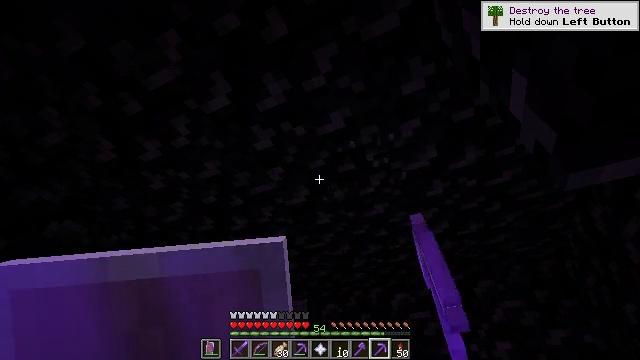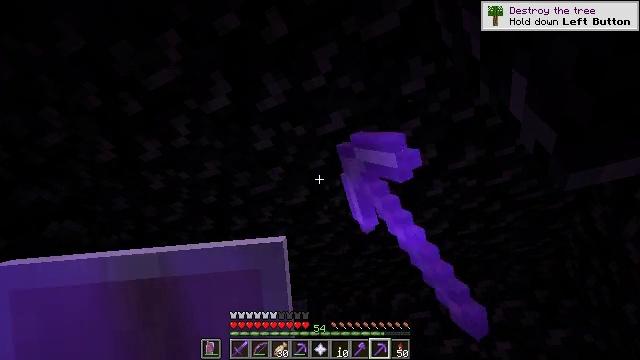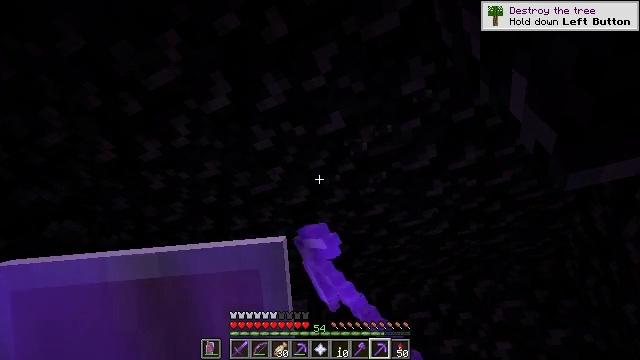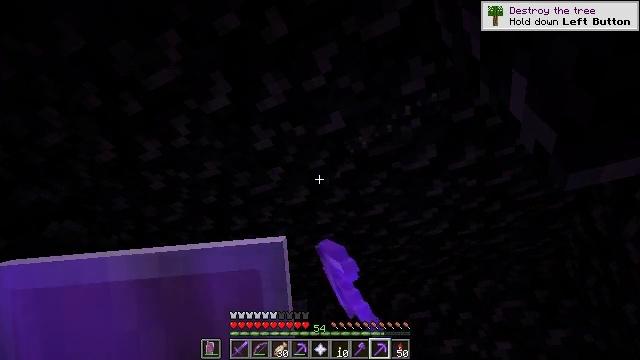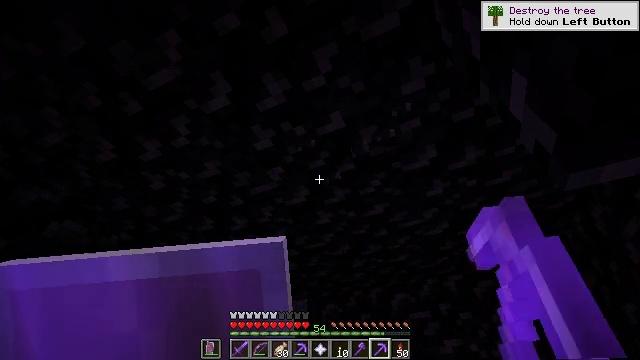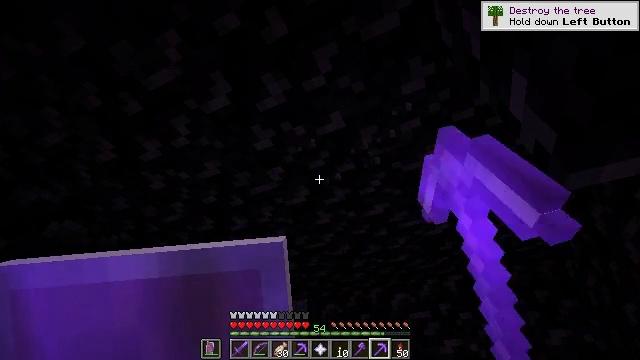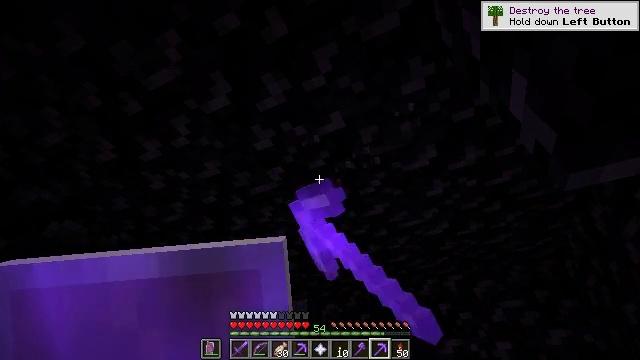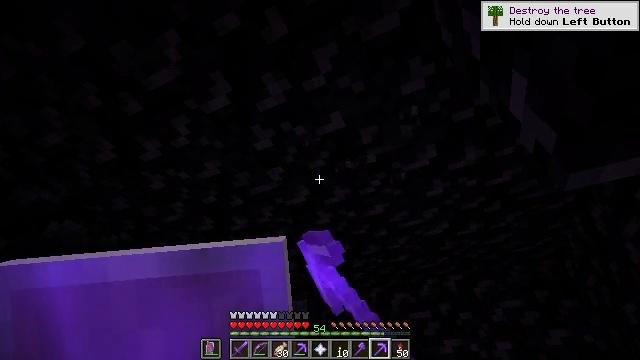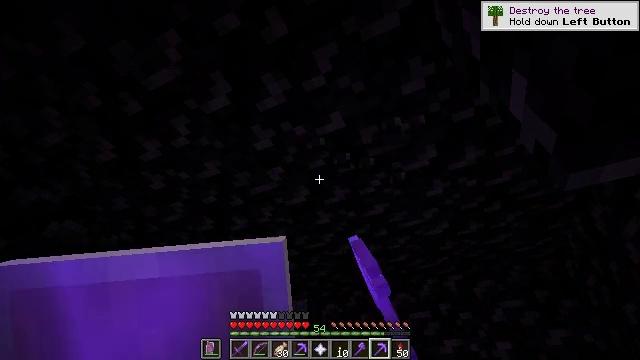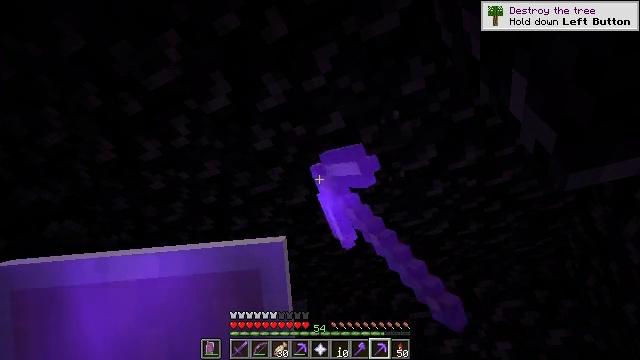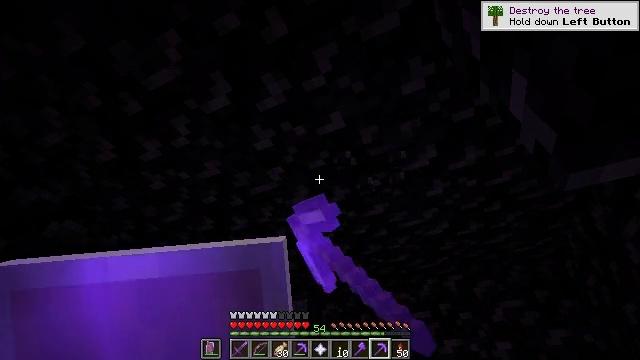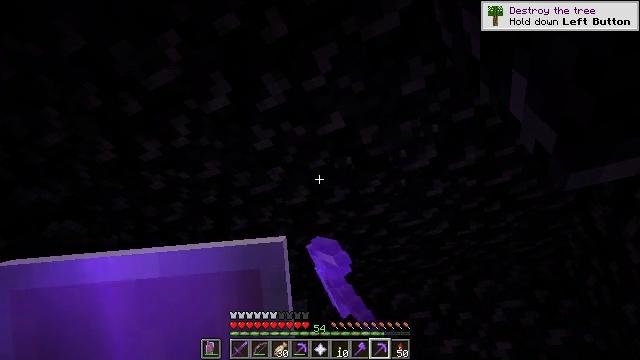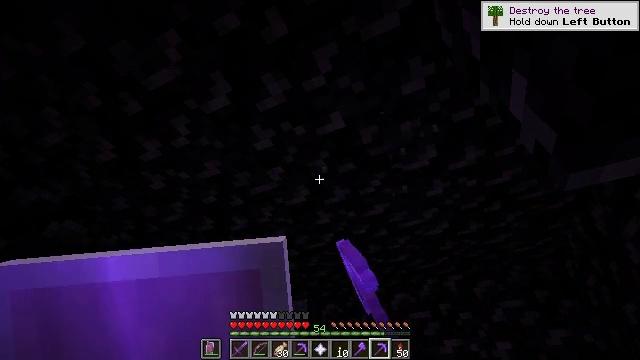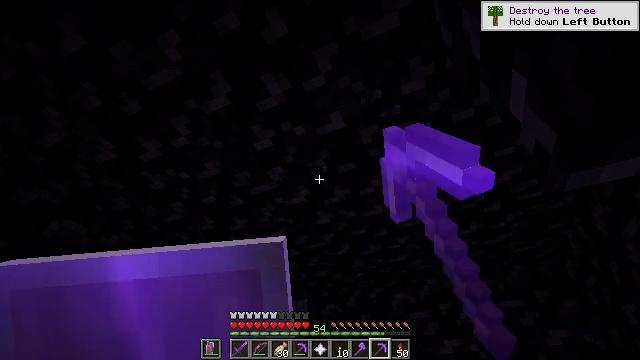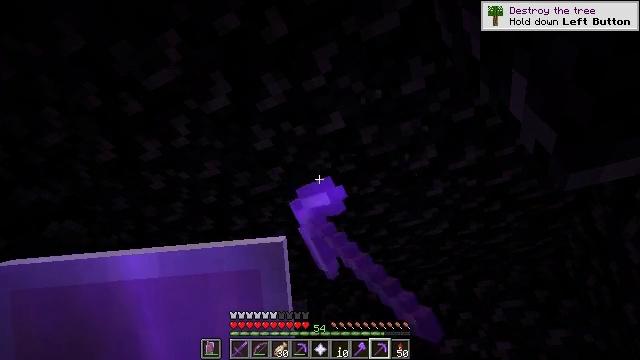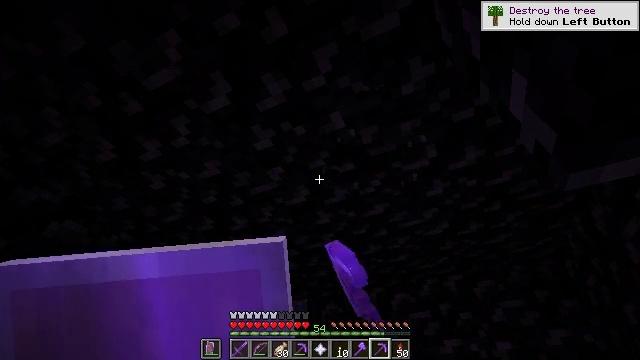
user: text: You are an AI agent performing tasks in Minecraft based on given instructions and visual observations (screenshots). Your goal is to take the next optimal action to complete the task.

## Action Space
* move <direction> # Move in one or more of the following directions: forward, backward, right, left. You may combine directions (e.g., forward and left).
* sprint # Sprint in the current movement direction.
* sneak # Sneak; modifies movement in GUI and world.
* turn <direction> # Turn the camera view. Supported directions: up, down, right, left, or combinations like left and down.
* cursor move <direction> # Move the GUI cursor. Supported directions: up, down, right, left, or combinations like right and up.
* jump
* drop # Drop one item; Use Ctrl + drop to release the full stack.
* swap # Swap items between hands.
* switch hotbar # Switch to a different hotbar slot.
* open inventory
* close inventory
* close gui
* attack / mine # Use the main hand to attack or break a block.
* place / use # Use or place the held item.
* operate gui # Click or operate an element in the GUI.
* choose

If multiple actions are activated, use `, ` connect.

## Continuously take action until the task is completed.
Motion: motion action
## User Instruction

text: Mine the tough obsidian.
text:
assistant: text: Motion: attack / mine
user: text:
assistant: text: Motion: attack / mine
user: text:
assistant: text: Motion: attack / mine
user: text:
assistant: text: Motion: attack / mine
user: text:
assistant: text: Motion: attack / mine
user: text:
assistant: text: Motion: attack / mine
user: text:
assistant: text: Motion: attack / mine
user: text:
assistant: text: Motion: attack / mine
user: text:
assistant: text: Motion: attack / mine
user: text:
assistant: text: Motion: attack / mine
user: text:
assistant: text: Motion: attack / mine
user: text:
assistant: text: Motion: attack / mine
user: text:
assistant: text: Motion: attack / mine
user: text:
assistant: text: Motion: attack / mine
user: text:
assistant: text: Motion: attack / mine
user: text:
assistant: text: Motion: attack / mine
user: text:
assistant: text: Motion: attack / mine
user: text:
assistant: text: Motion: attack / mine
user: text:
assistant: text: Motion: attack / mine
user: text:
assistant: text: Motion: attack / mine
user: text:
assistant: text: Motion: attack / mine
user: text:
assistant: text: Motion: attack / mine
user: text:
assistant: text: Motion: attack / mine
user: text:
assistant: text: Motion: attack / mine
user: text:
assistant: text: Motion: attack / mine
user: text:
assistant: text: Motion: attack / mine
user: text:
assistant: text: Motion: attack / mine
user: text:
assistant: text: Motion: attack / mine
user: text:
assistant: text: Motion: attack / mine
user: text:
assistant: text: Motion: attack / mine